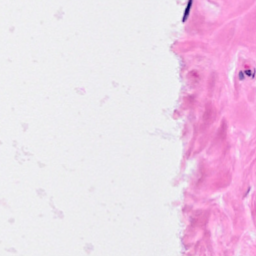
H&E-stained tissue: Breast